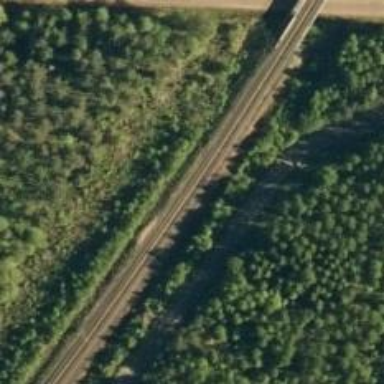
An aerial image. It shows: Railway track with continuous electrified contact lines.